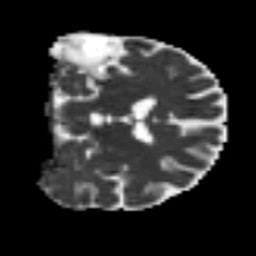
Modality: MD
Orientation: coronal
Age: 49
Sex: female
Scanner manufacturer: siemens
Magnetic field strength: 3 T
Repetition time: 4.987 s
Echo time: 0.0792 s